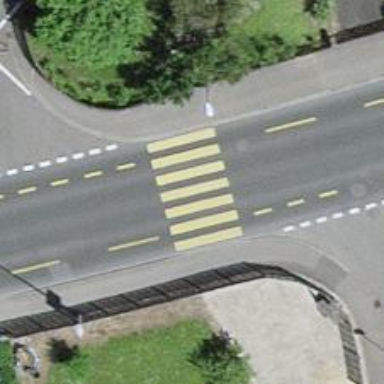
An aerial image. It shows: Zebra crossing on the road.